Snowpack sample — Buffalo Mountain, Silverthorne, Colorado, USA (1/25/25, 10:11 AM MST)
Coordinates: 39.6222, -106.1139
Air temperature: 22 °F
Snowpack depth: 110 cm
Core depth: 10 cm
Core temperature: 46.4 °F
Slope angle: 12°, slope face: 102°
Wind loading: high
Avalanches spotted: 0
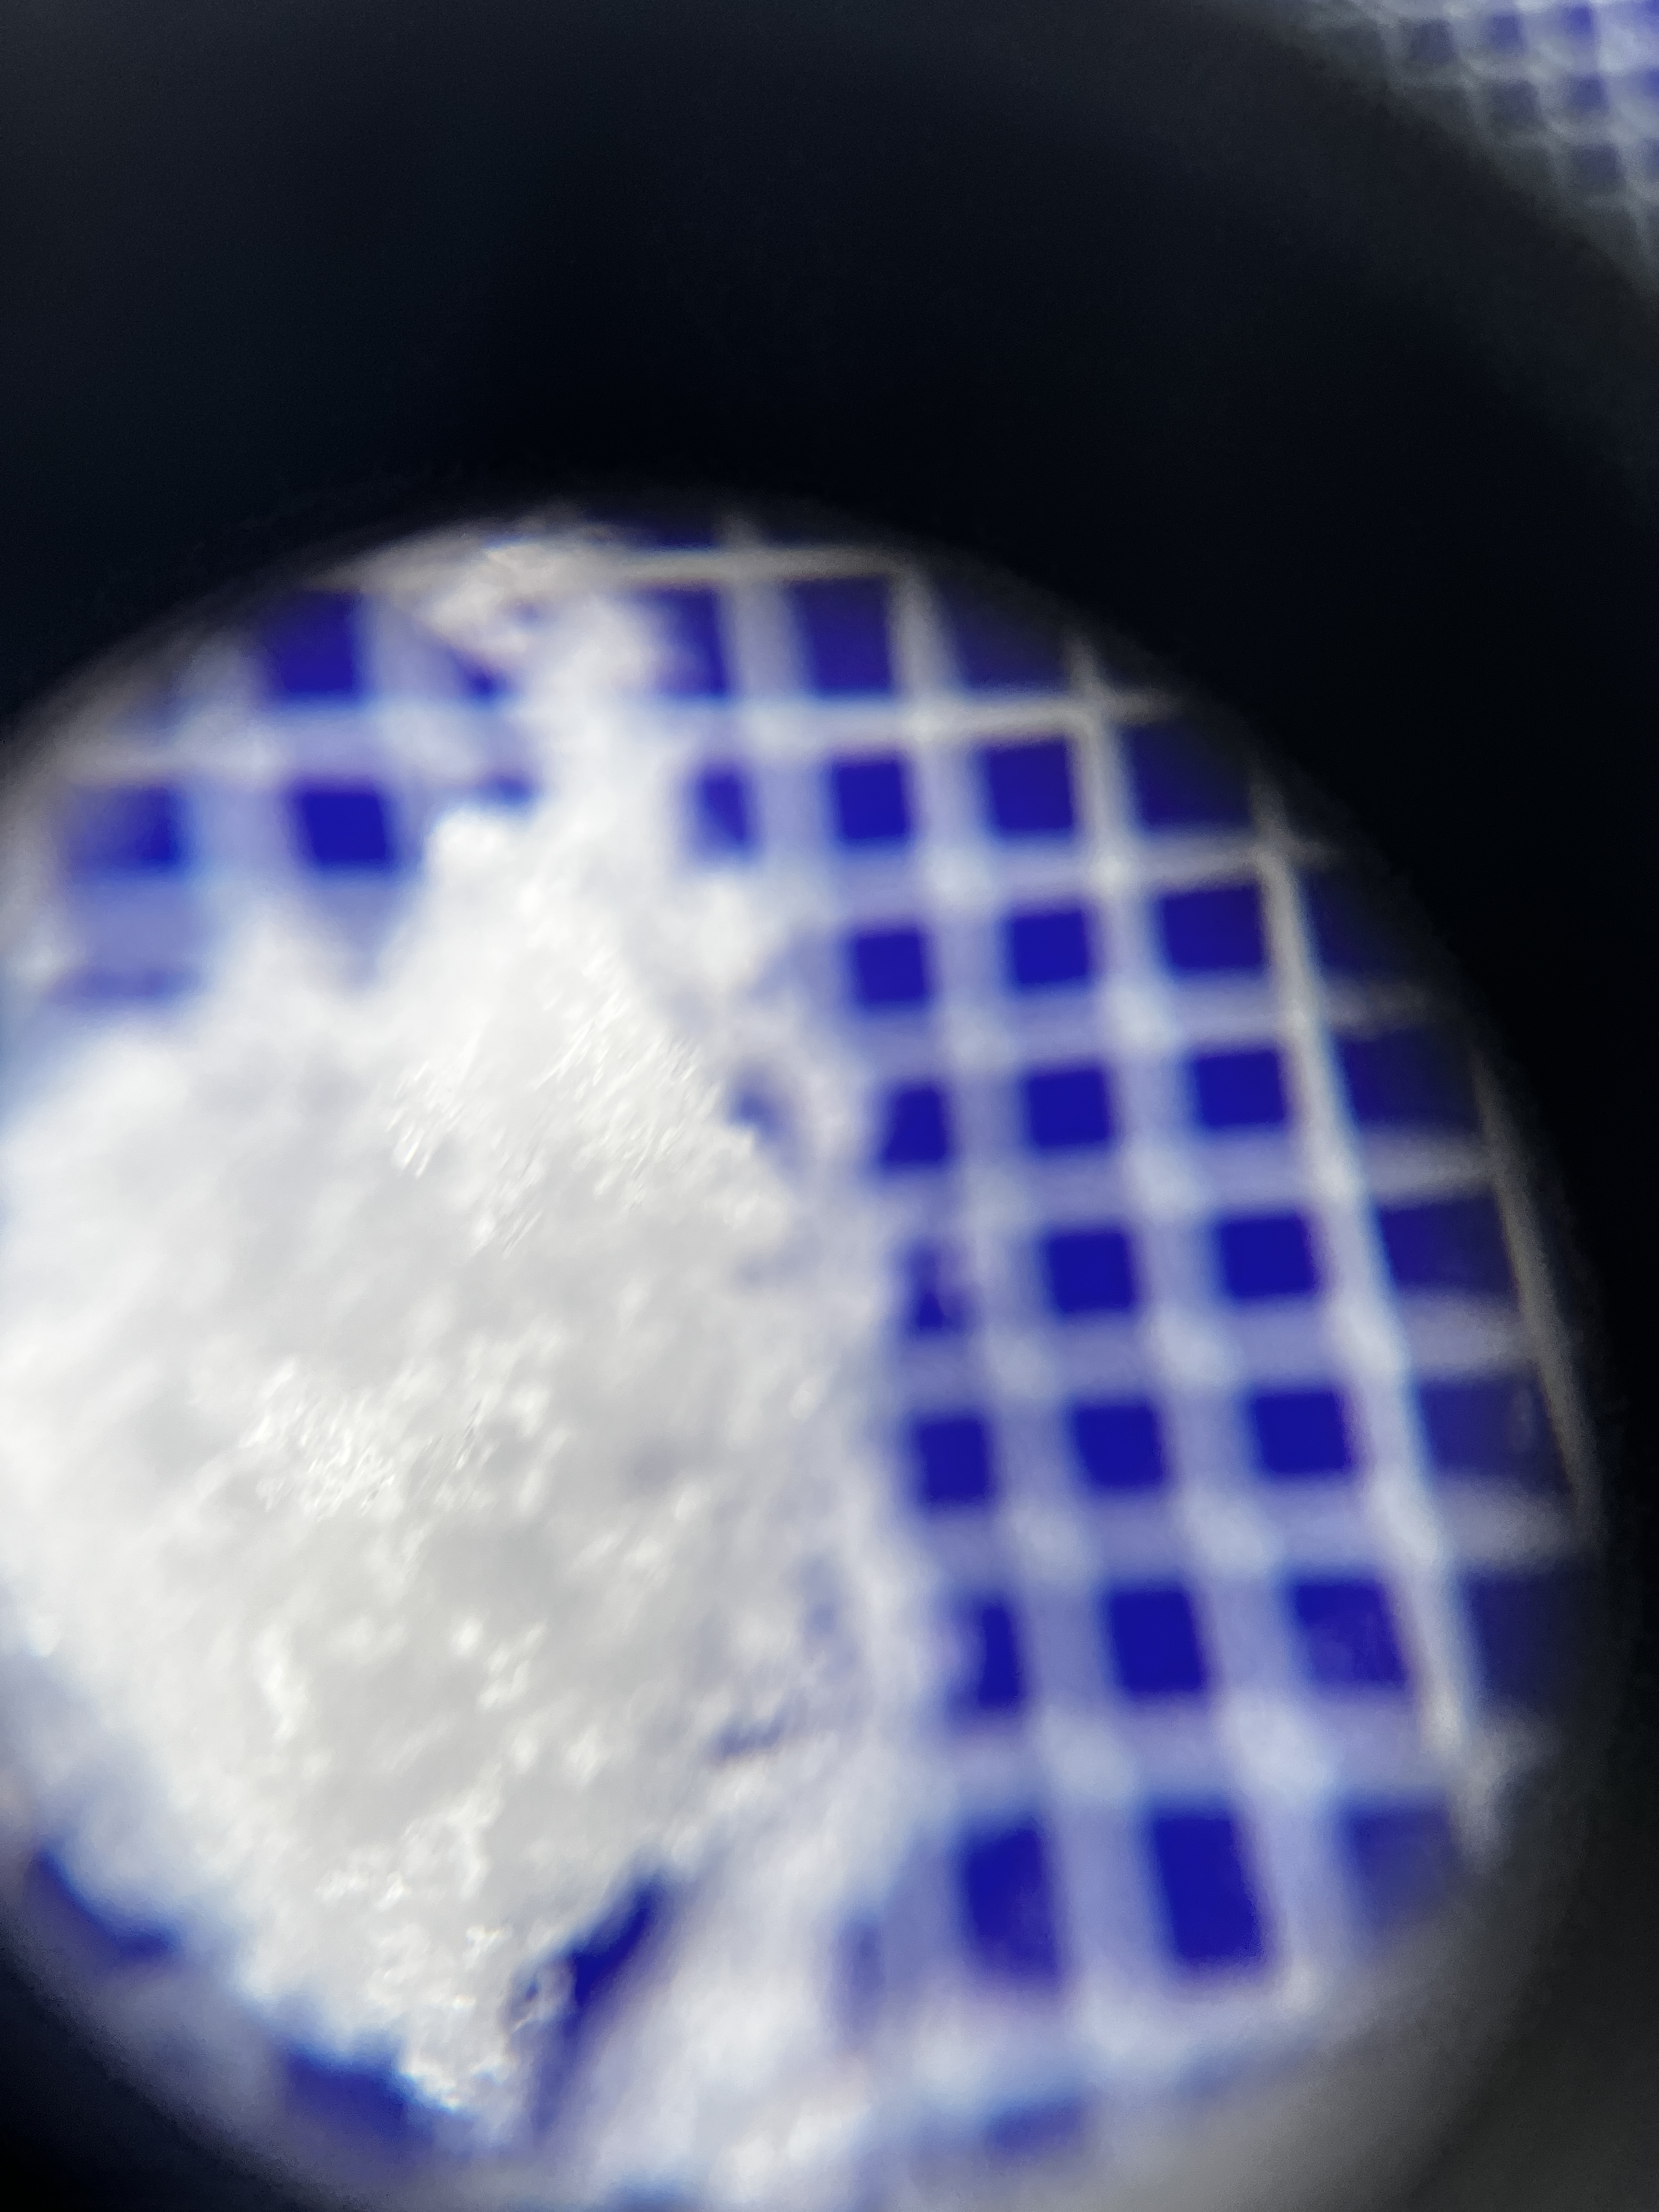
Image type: magnified_profile
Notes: No avalanches nearby, collected on the outskirts of a fire break 15 meters from the treeline, on way to Buffalo and Red Mountain